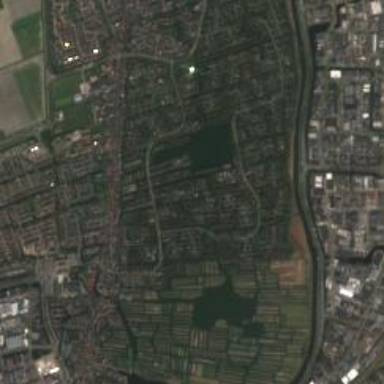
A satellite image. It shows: Canal.